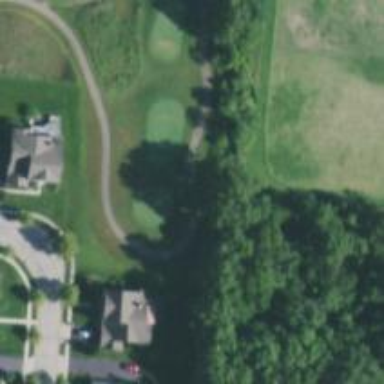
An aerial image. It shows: Grassy area designated as golf tee.